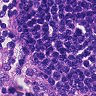
Metastatic tissue present: no